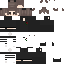
A female human skin with dark skin, wearing brown long hair dressed in a black hoodie and black pants, featuring a closed mouth.